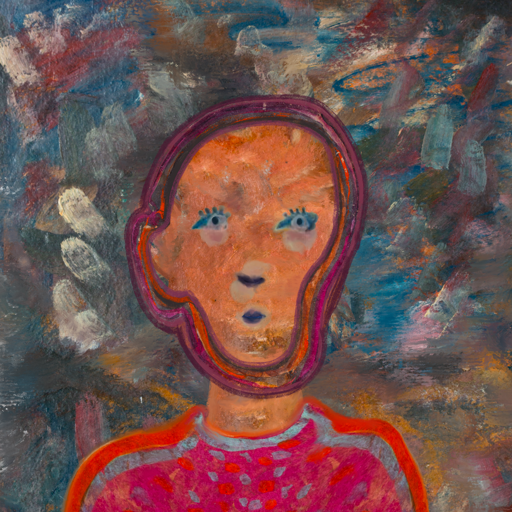
Background: Boggyland, Head And Neck Front: Boggyland, Face Front: Hill_Girl, Bust: Sisters, Hair Front: Hypocrite, Head Accessory: Blank, Second Necklace: Blank, Necklace: Blank, Baby: Blank